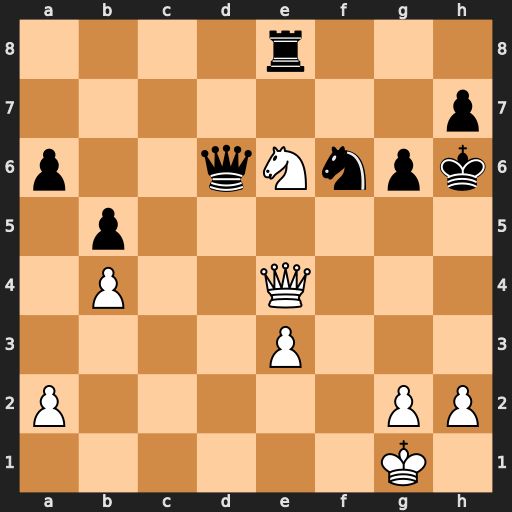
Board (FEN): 4r3/7p/p2qNnpk/1p6/1P2Q3/4P3/P5PP/6K1
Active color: w
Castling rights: -
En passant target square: -
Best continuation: Qh4+ Nh5 Qg5#